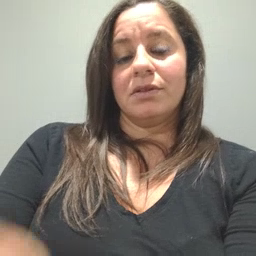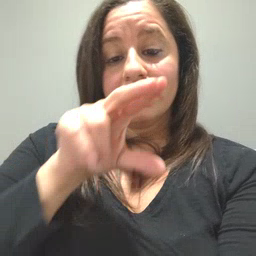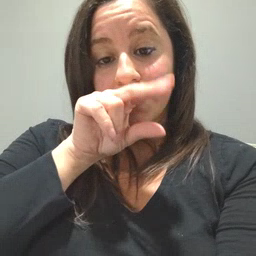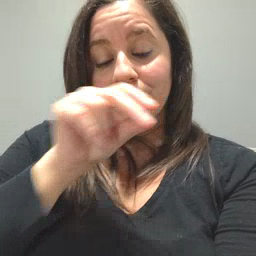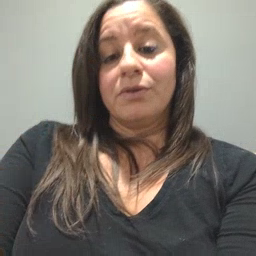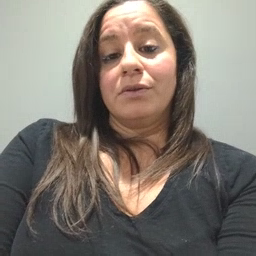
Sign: duck